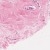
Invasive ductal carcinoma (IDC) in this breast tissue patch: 0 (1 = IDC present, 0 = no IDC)